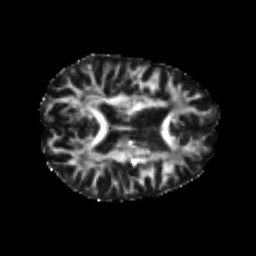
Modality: FA
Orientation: axial
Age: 23
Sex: female
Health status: healthy
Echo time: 0.074 s